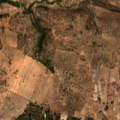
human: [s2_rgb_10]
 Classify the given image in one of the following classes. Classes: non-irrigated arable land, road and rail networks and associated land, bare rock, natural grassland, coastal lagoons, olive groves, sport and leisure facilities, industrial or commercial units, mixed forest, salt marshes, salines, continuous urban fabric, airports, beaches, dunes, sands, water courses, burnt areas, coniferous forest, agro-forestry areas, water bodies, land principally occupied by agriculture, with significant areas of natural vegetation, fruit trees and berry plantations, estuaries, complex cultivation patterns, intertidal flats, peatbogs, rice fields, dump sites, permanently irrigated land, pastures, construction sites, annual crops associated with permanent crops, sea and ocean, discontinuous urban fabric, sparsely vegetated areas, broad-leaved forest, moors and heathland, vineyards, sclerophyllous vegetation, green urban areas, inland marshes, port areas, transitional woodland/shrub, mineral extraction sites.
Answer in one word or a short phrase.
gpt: olive groves, complex cultivation patterns, agro-forestry areas, mixed forest